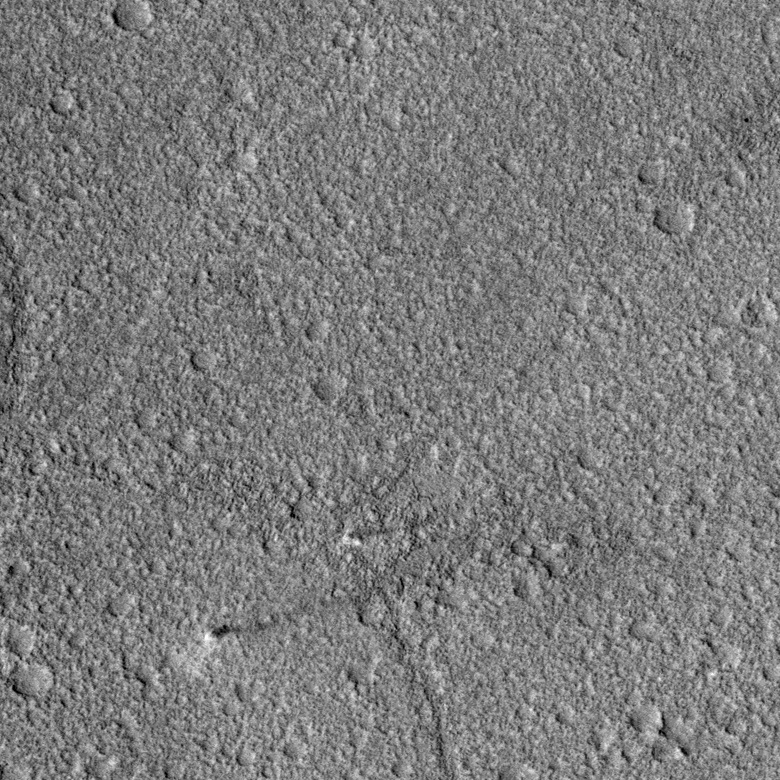
Label: dustdevil, dustdevil